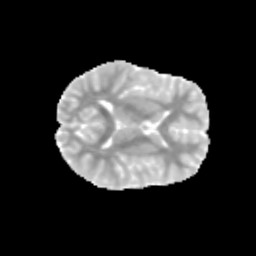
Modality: MD
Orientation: axial
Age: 9
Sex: female
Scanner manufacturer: siemens
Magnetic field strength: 3 T
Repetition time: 3.8 s
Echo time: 0.07 s